Field crop: maize
Growth stage: 2
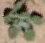
Species: chenopodium